Question: The goal is to place a certain number of queens so that there is one queen in each row and column. Queens cannot attack each other, and newly placed queens cannot be captured by existing knights, but there is no need to consider whether knights can be attacked by queens. Each square on the board has a specific color, representing the cost of placing a new queen on that square. The goal is to minimize this cost while meeting these requirements (considering only the minimum cost incurred by newly added queens).
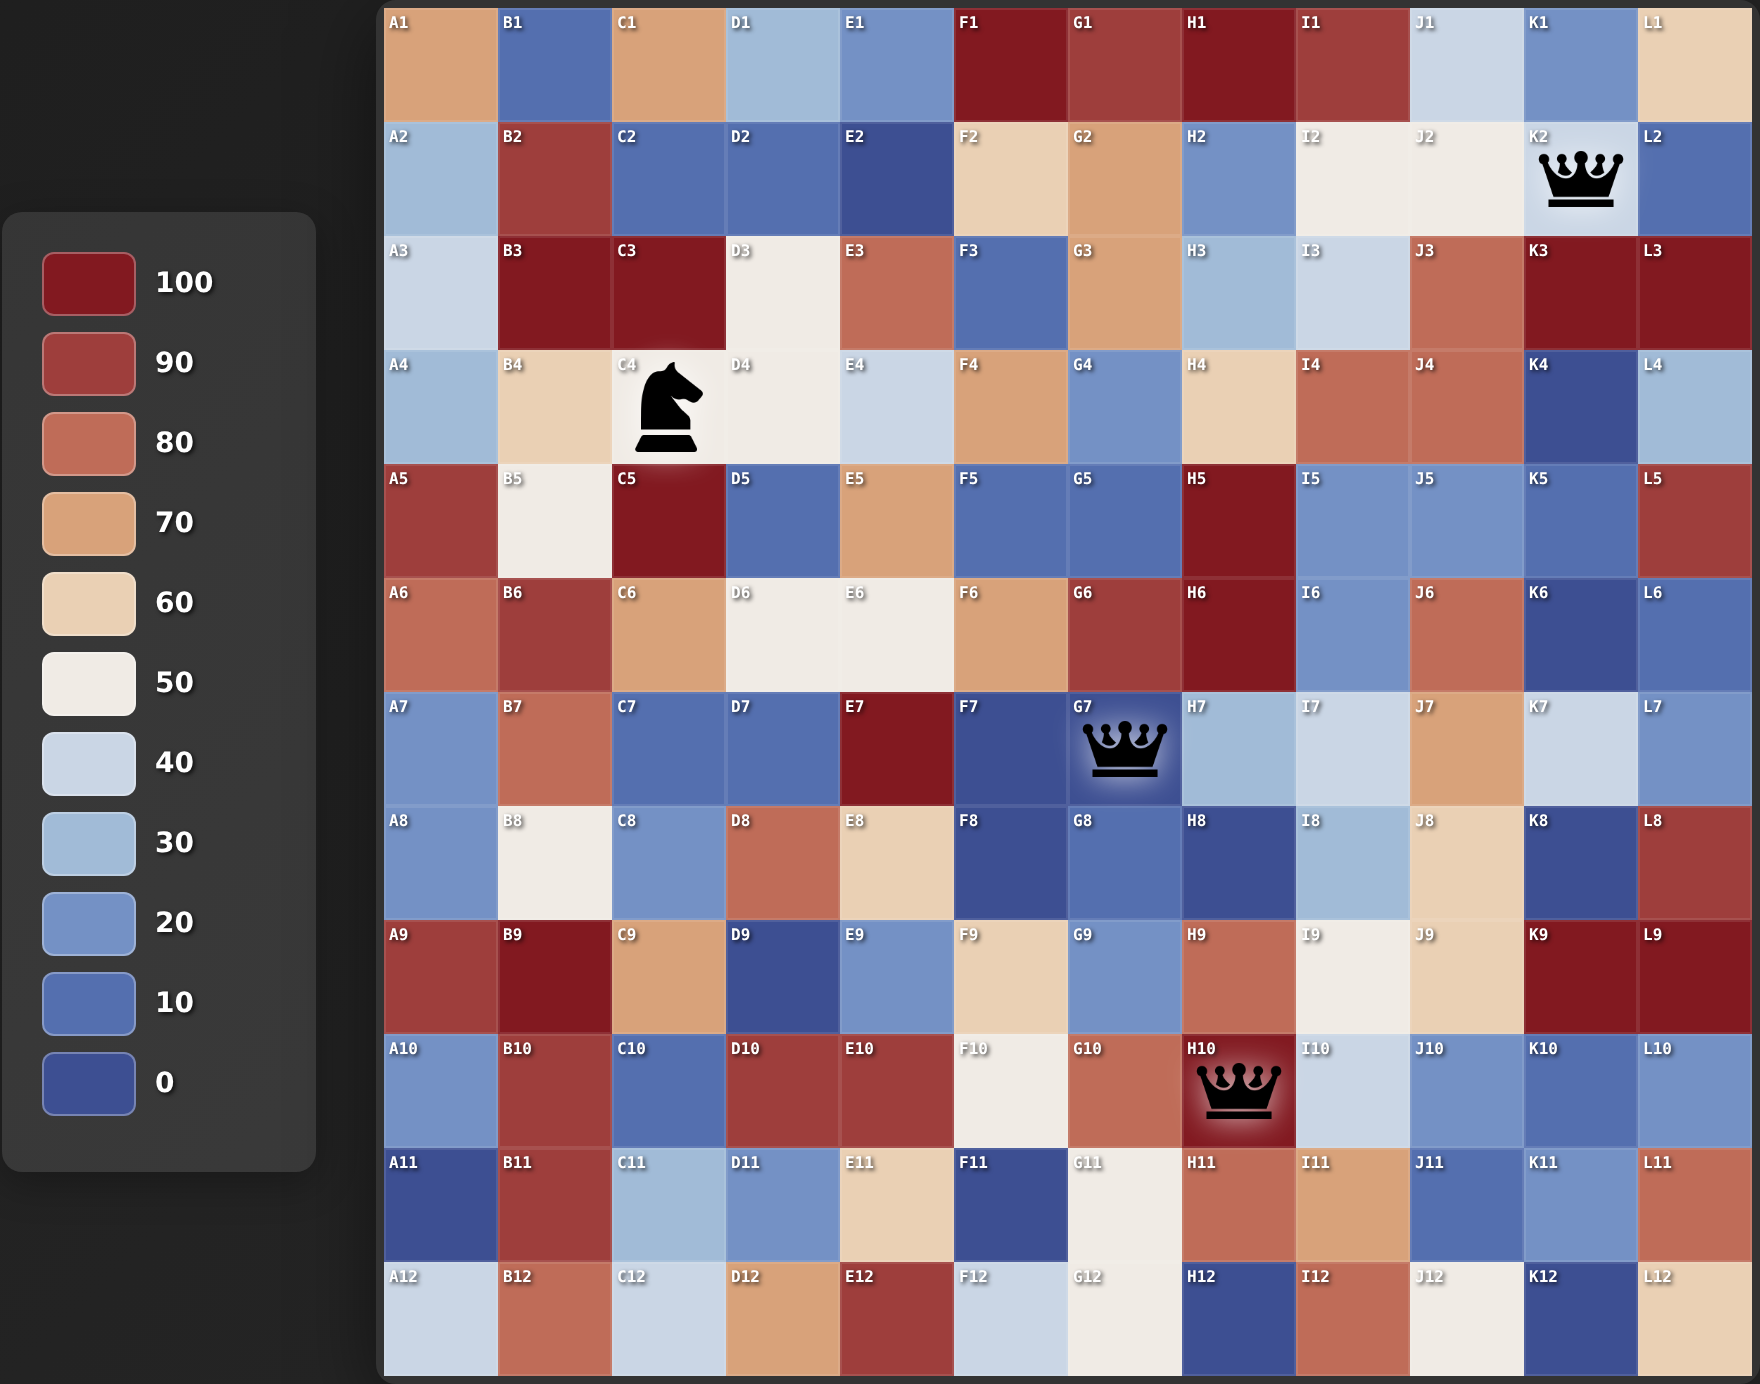
Answer: 320